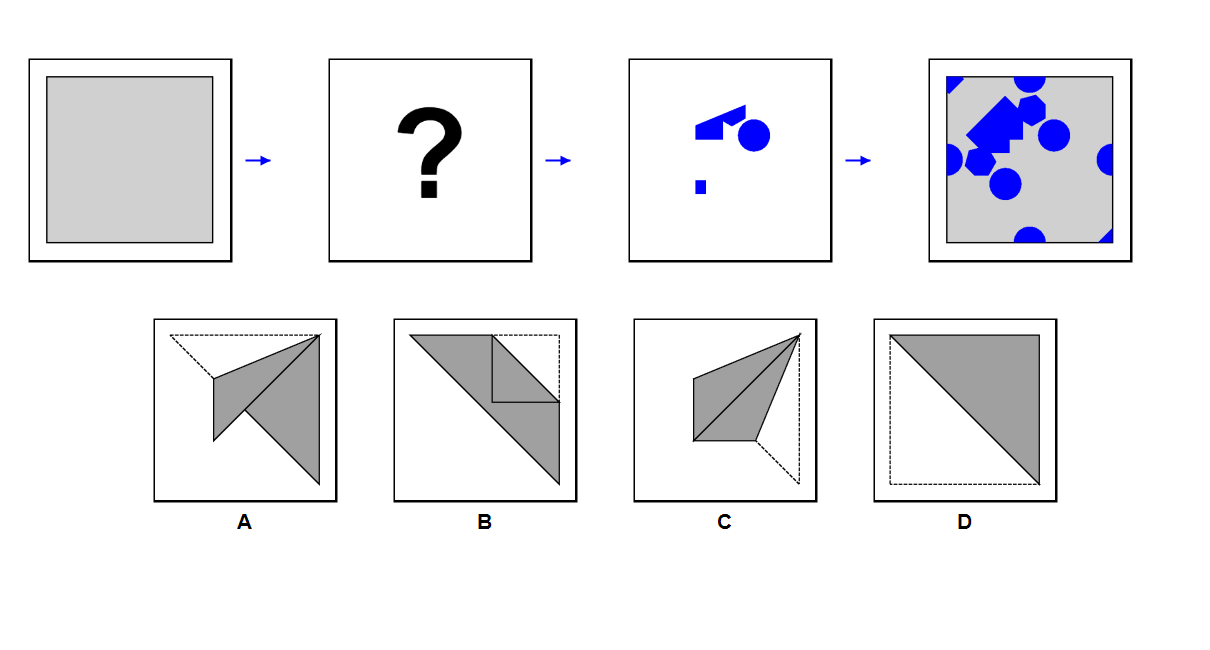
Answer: B